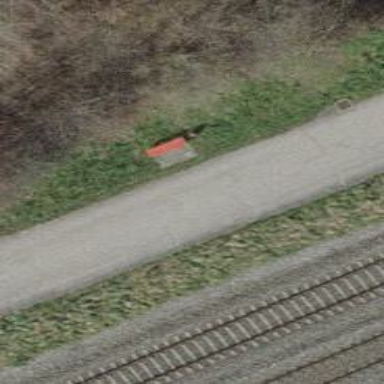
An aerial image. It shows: Red bench.